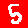
Digit: 5